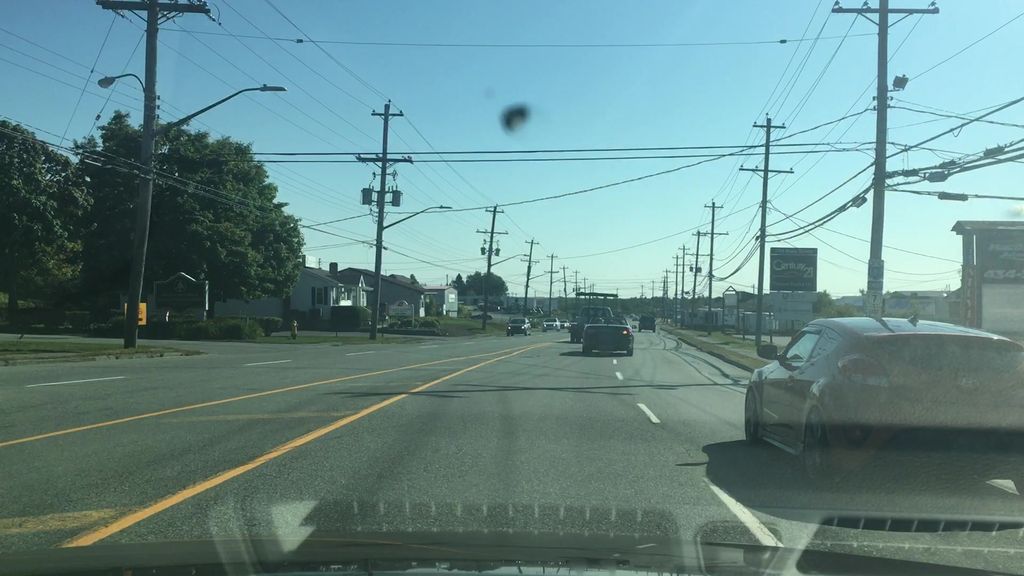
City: halifax